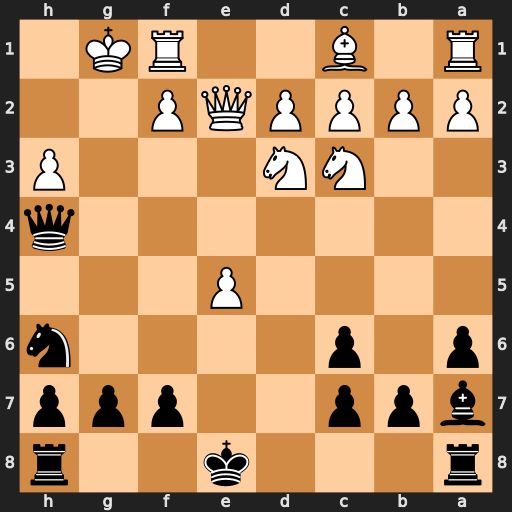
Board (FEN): r3k2r/bpp2ppp/p1p4n/4P3/7q/2NN3P/PPPPQP2/R1B2RK1
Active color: b
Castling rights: kq
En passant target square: -
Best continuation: Qg3+ Kh1 Qxh3+